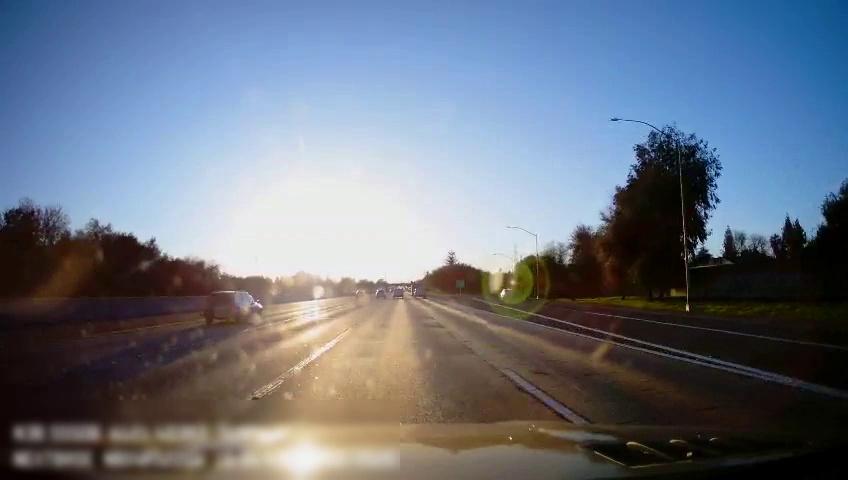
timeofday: Day
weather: Sunny
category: Drivable Space
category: Vehicles | Truck
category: Vehicles | SUV
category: Vehicles | SUV
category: Vehicles | SUV
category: Vehicles | SUV
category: Vehicles | Bus
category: Vehicles | Car
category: Lanes | Alternate Lane
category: Lanes | Alternate Lane
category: Lanes | Current Lane
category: Lanes | Current Lane
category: Lanes | Alternate Lane
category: Lanes | Alternate Lane
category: Lanes | Alternate Lane
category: Traffic | Signs